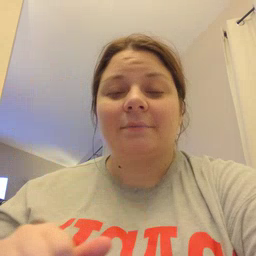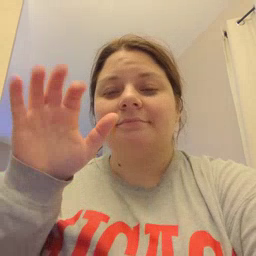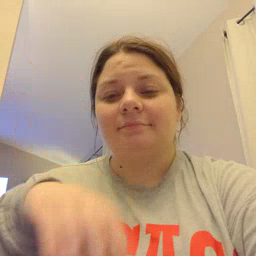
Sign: mitten